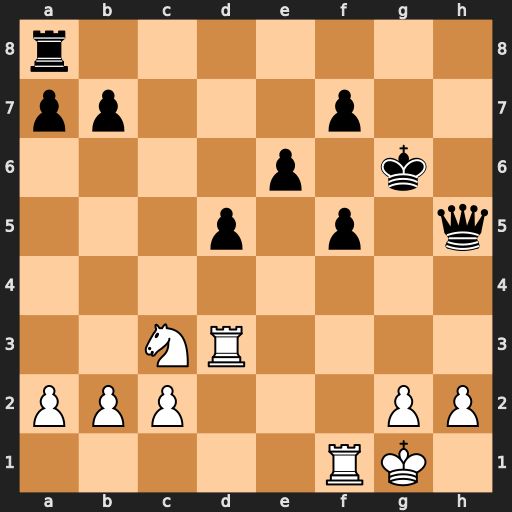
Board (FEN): r7/pp3p2/4p1k1/3p1p1q/8/2NR4/PPP3PP/5RK1
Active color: w
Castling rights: -
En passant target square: -
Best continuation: Rh3 Qxh3 gxh3